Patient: sex M, age 71
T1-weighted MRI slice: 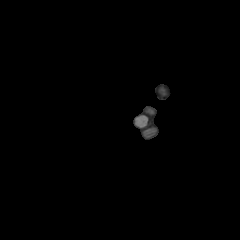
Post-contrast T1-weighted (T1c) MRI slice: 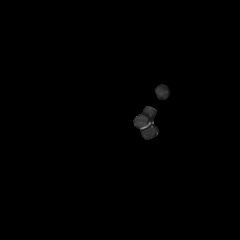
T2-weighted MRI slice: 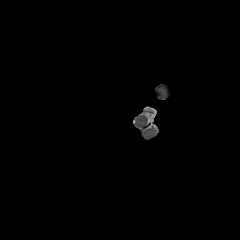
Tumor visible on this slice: no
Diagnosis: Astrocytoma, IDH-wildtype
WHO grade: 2